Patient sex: M
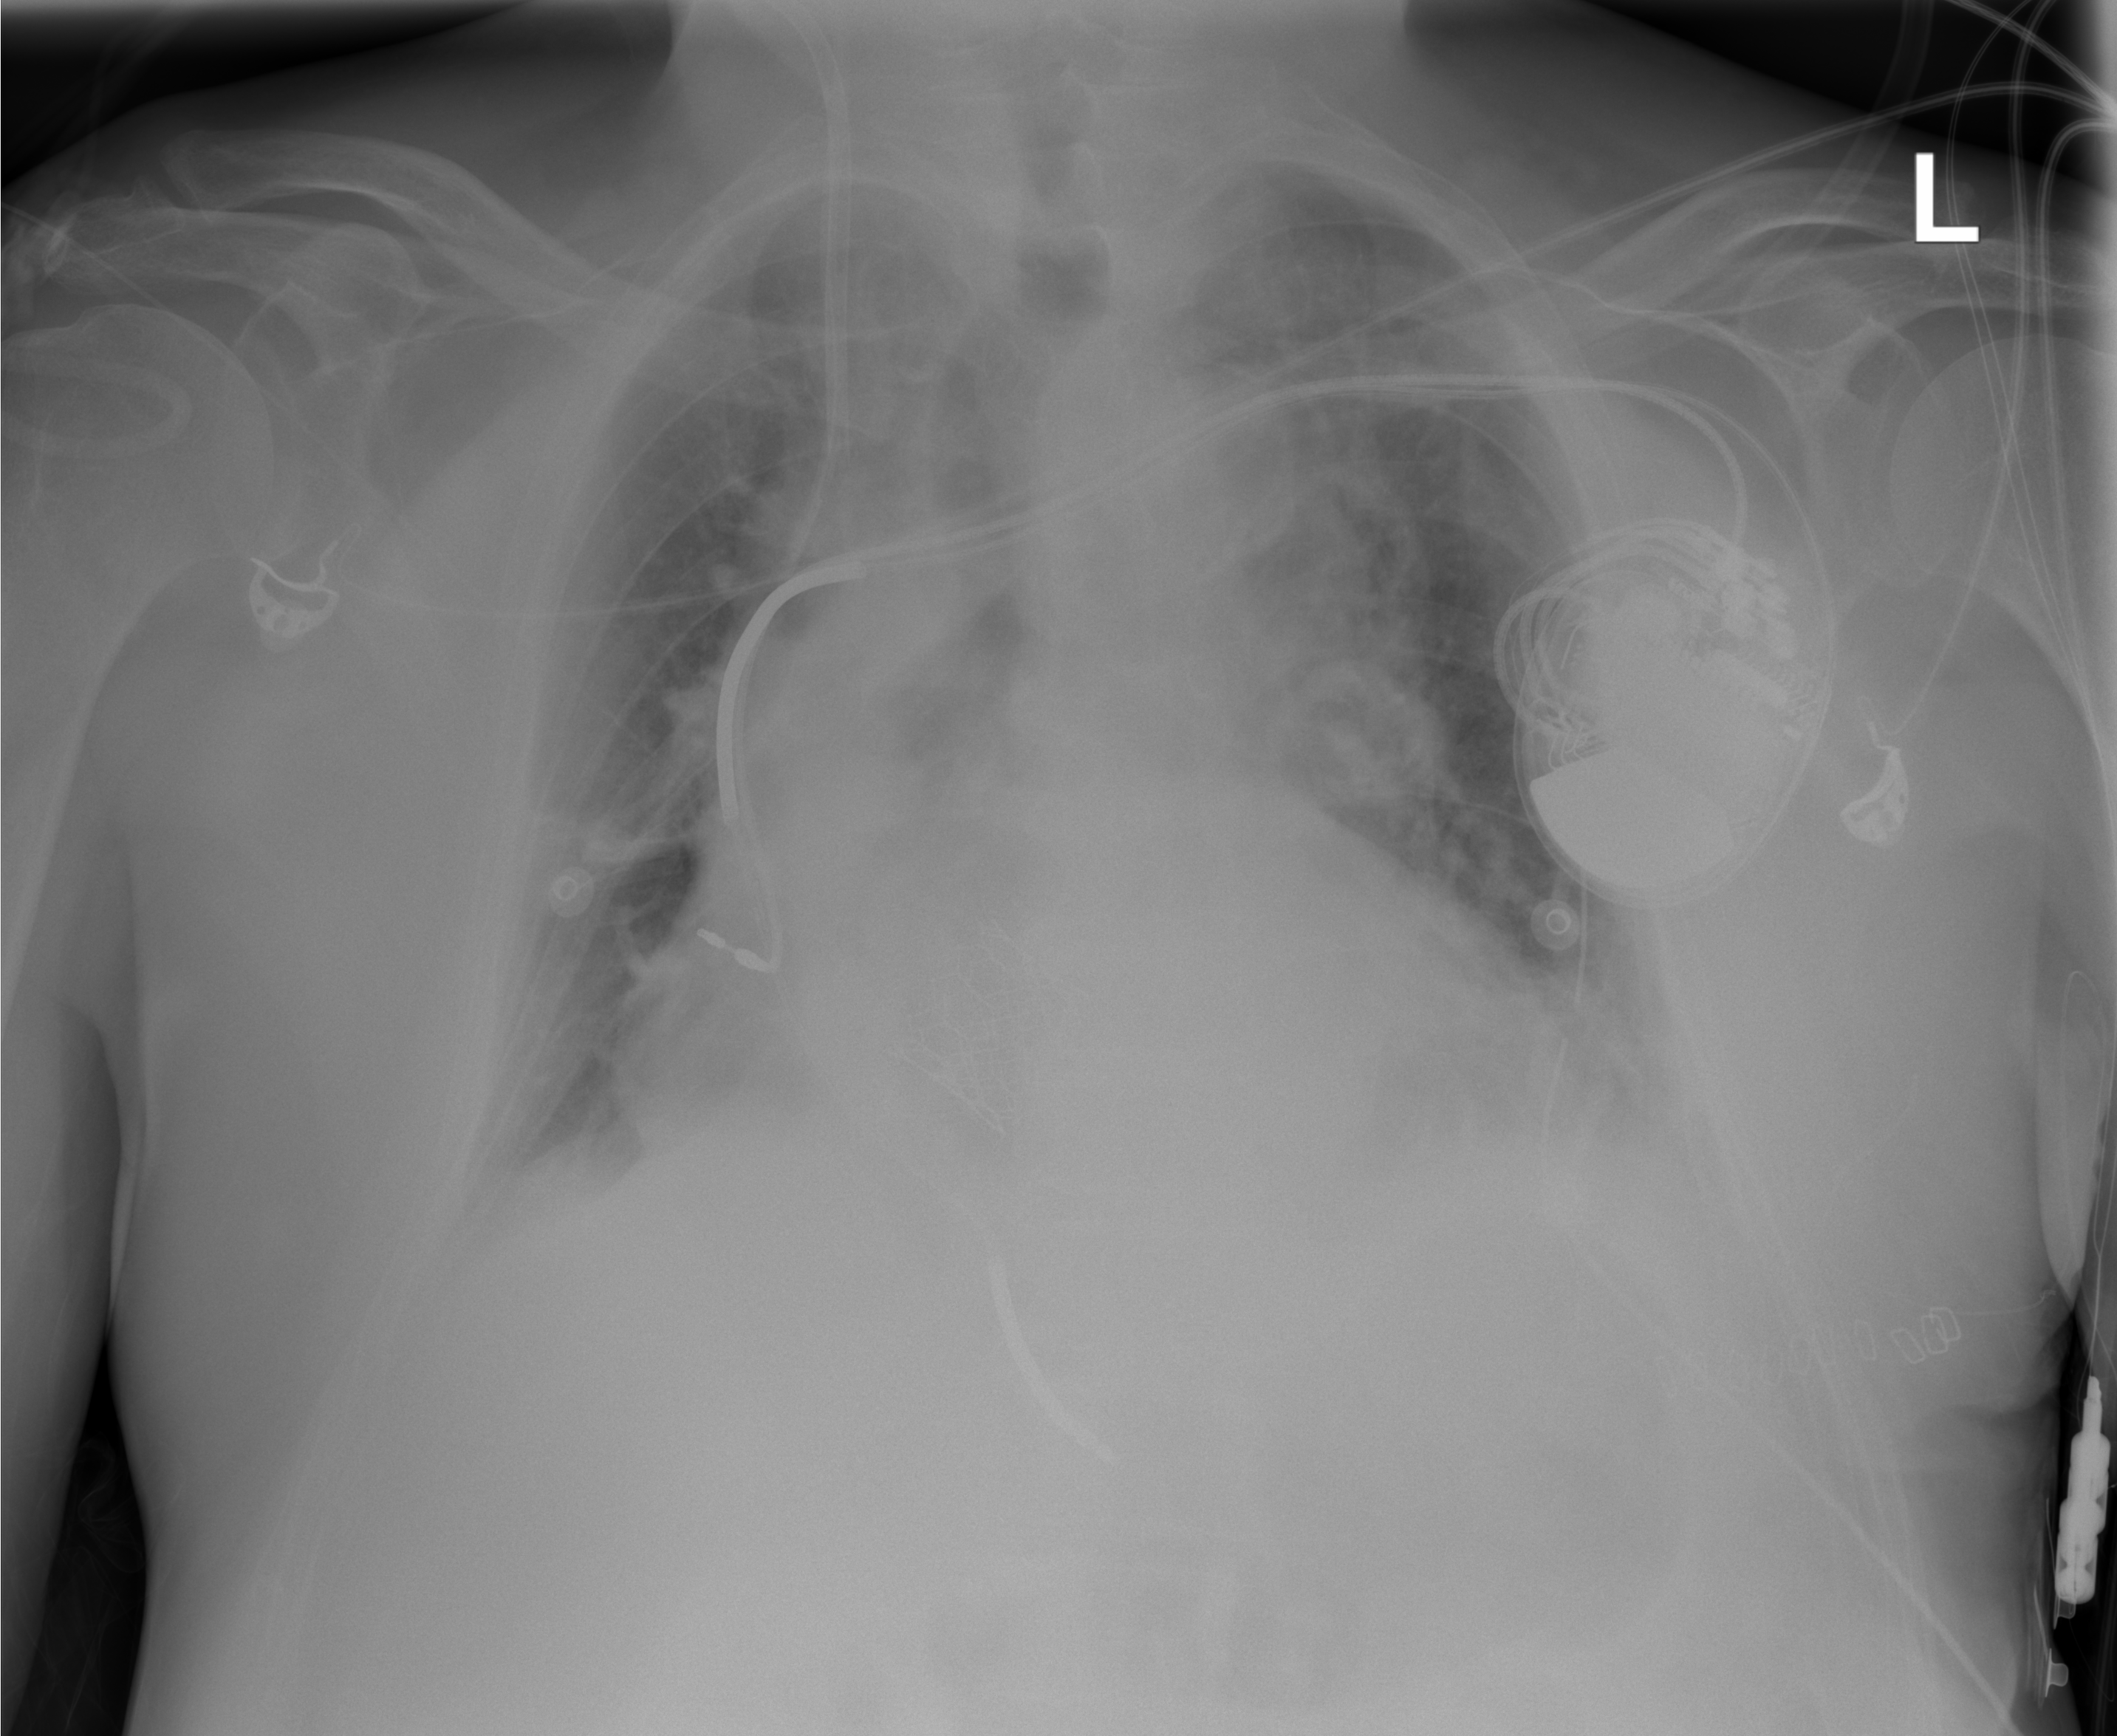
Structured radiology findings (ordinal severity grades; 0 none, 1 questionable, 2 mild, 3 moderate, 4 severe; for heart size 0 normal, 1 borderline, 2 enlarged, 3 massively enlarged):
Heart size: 3
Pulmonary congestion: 0
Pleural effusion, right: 0
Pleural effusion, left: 2
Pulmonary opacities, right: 0
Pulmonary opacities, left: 1
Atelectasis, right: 2
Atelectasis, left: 3